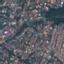
Land use / land cover class: Residential